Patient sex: M
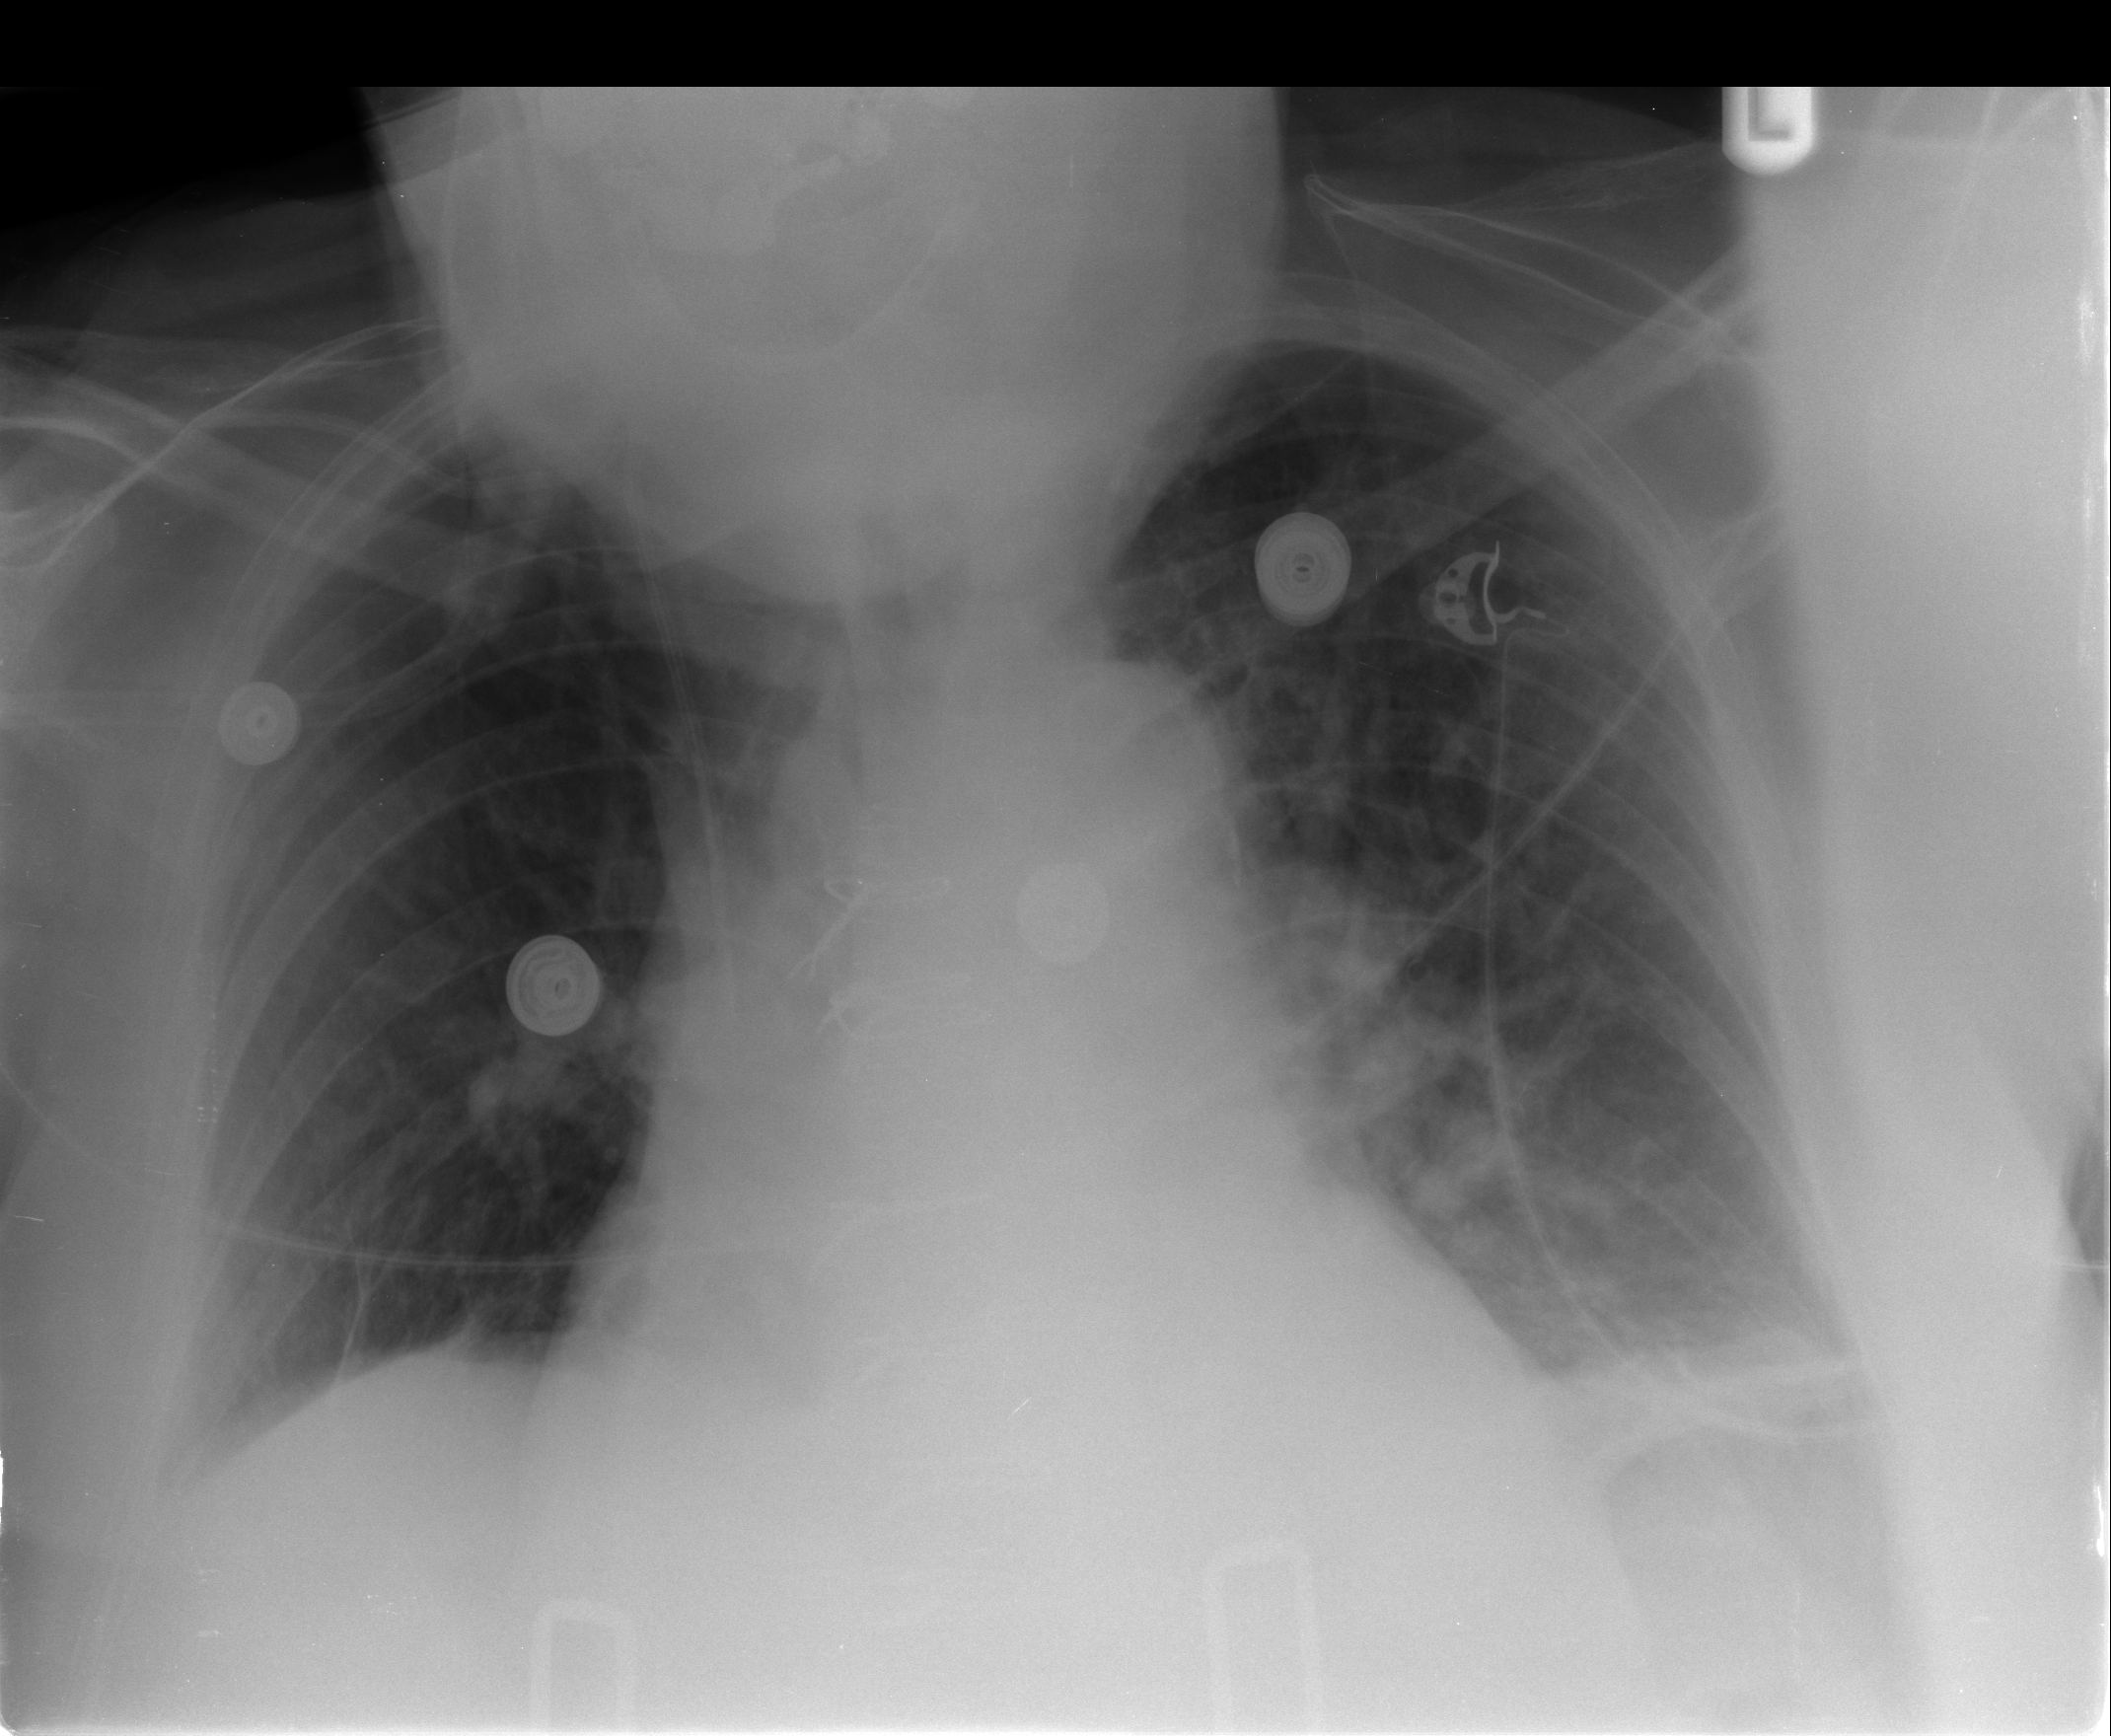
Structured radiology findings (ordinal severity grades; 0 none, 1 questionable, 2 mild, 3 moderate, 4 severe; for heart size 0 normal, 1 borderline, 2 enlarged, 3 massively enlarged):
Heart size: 2
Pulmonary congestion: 2
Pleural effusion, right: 2
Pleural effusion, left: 2
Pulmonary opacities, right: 0
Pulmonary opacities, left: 0
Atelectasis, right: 2
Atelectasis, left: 3